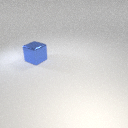
large blue metal cube